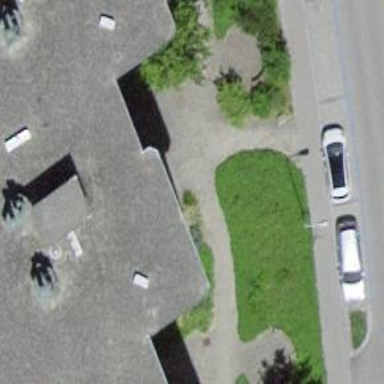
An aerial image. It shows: Flat-roofed building.